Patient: sex M, age 45
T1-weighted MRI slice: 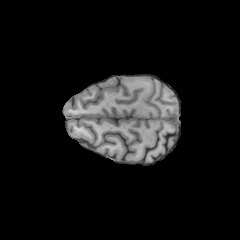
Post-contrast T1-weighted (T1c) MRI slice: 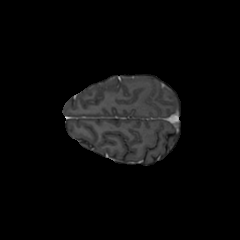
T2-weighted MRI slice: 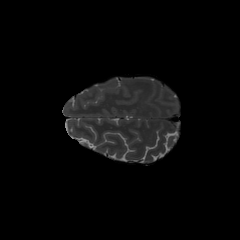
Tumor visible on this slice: no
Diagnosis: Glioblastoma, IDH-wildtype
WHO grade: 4